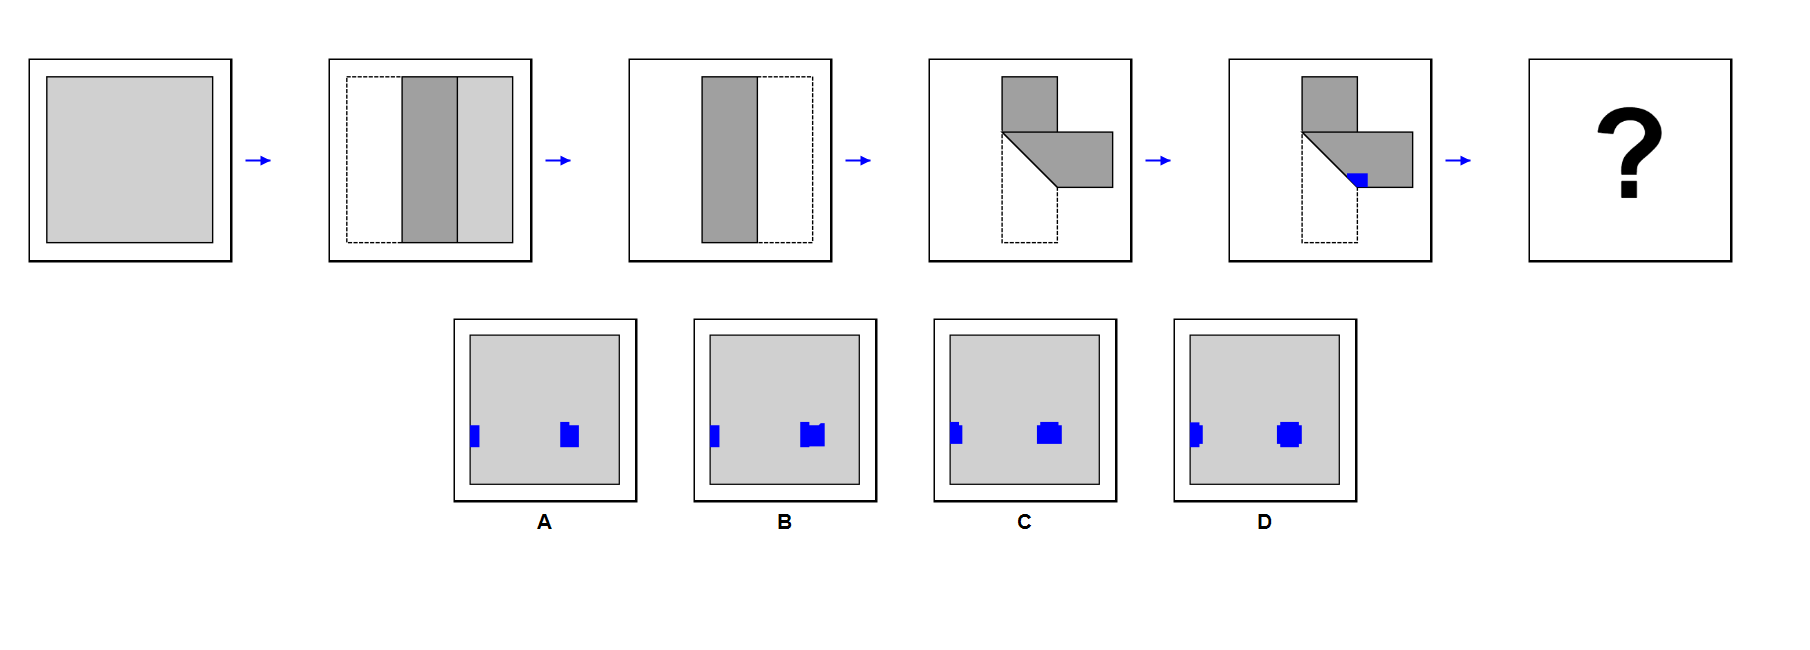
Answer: C